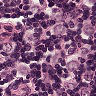
Metastatic tissue present: yes